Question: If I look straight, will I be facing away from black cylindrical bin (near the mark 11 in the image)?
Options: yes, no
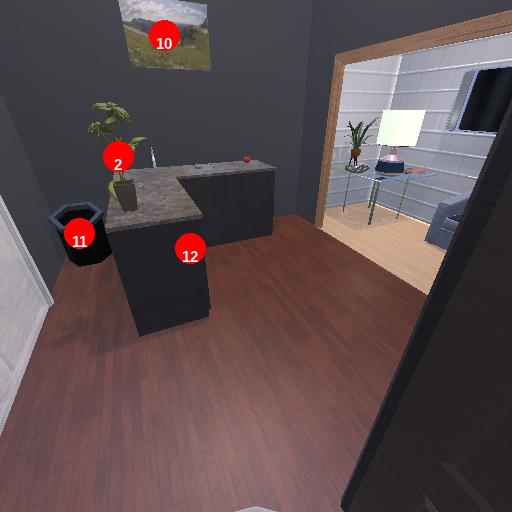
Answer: yes